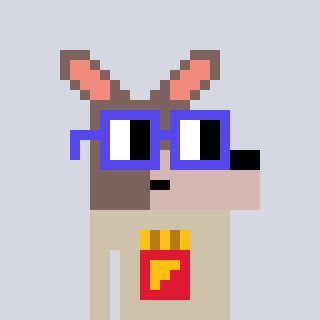
a pixel art character with square blue glasses, a kangaroo-shaped head and a bege-colored body on a cool background